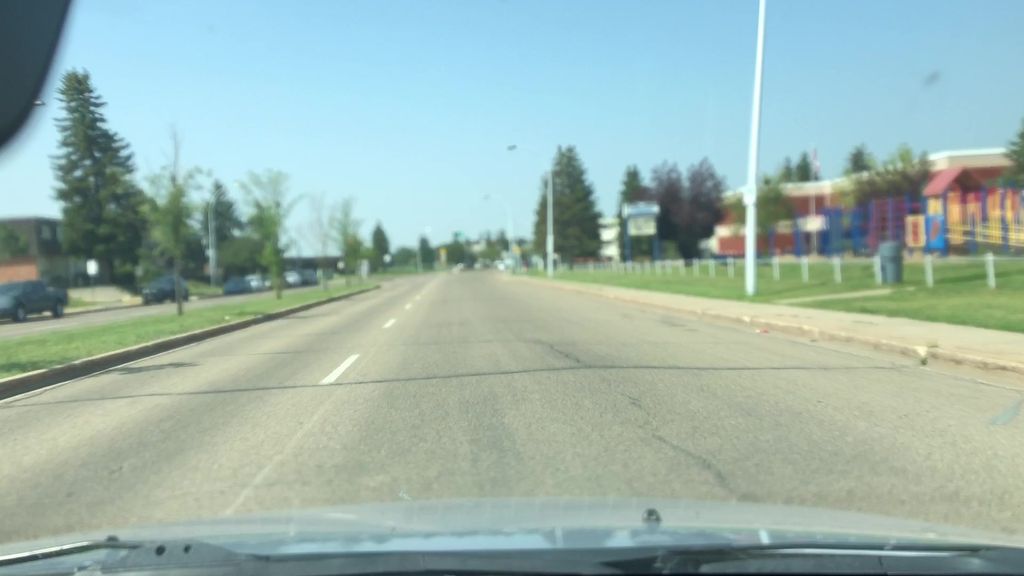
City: edmonton